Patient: sex F, age 58
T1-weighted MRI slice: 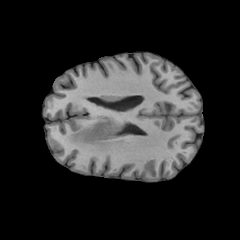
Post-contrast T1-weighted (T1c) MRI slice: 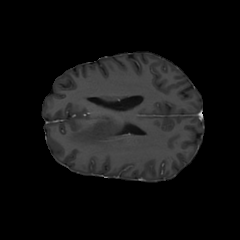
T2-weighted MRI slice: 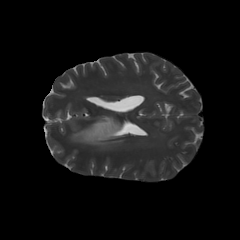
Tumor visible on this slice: yes
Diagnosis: Glioblastoma, IDH-wildtype
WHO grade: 4